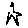
Label: star